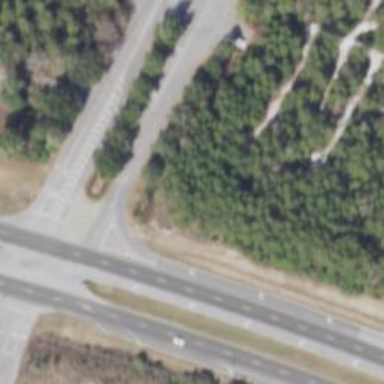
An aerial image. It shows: Trunk link highway.